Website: crate-barrel
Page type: billing-address
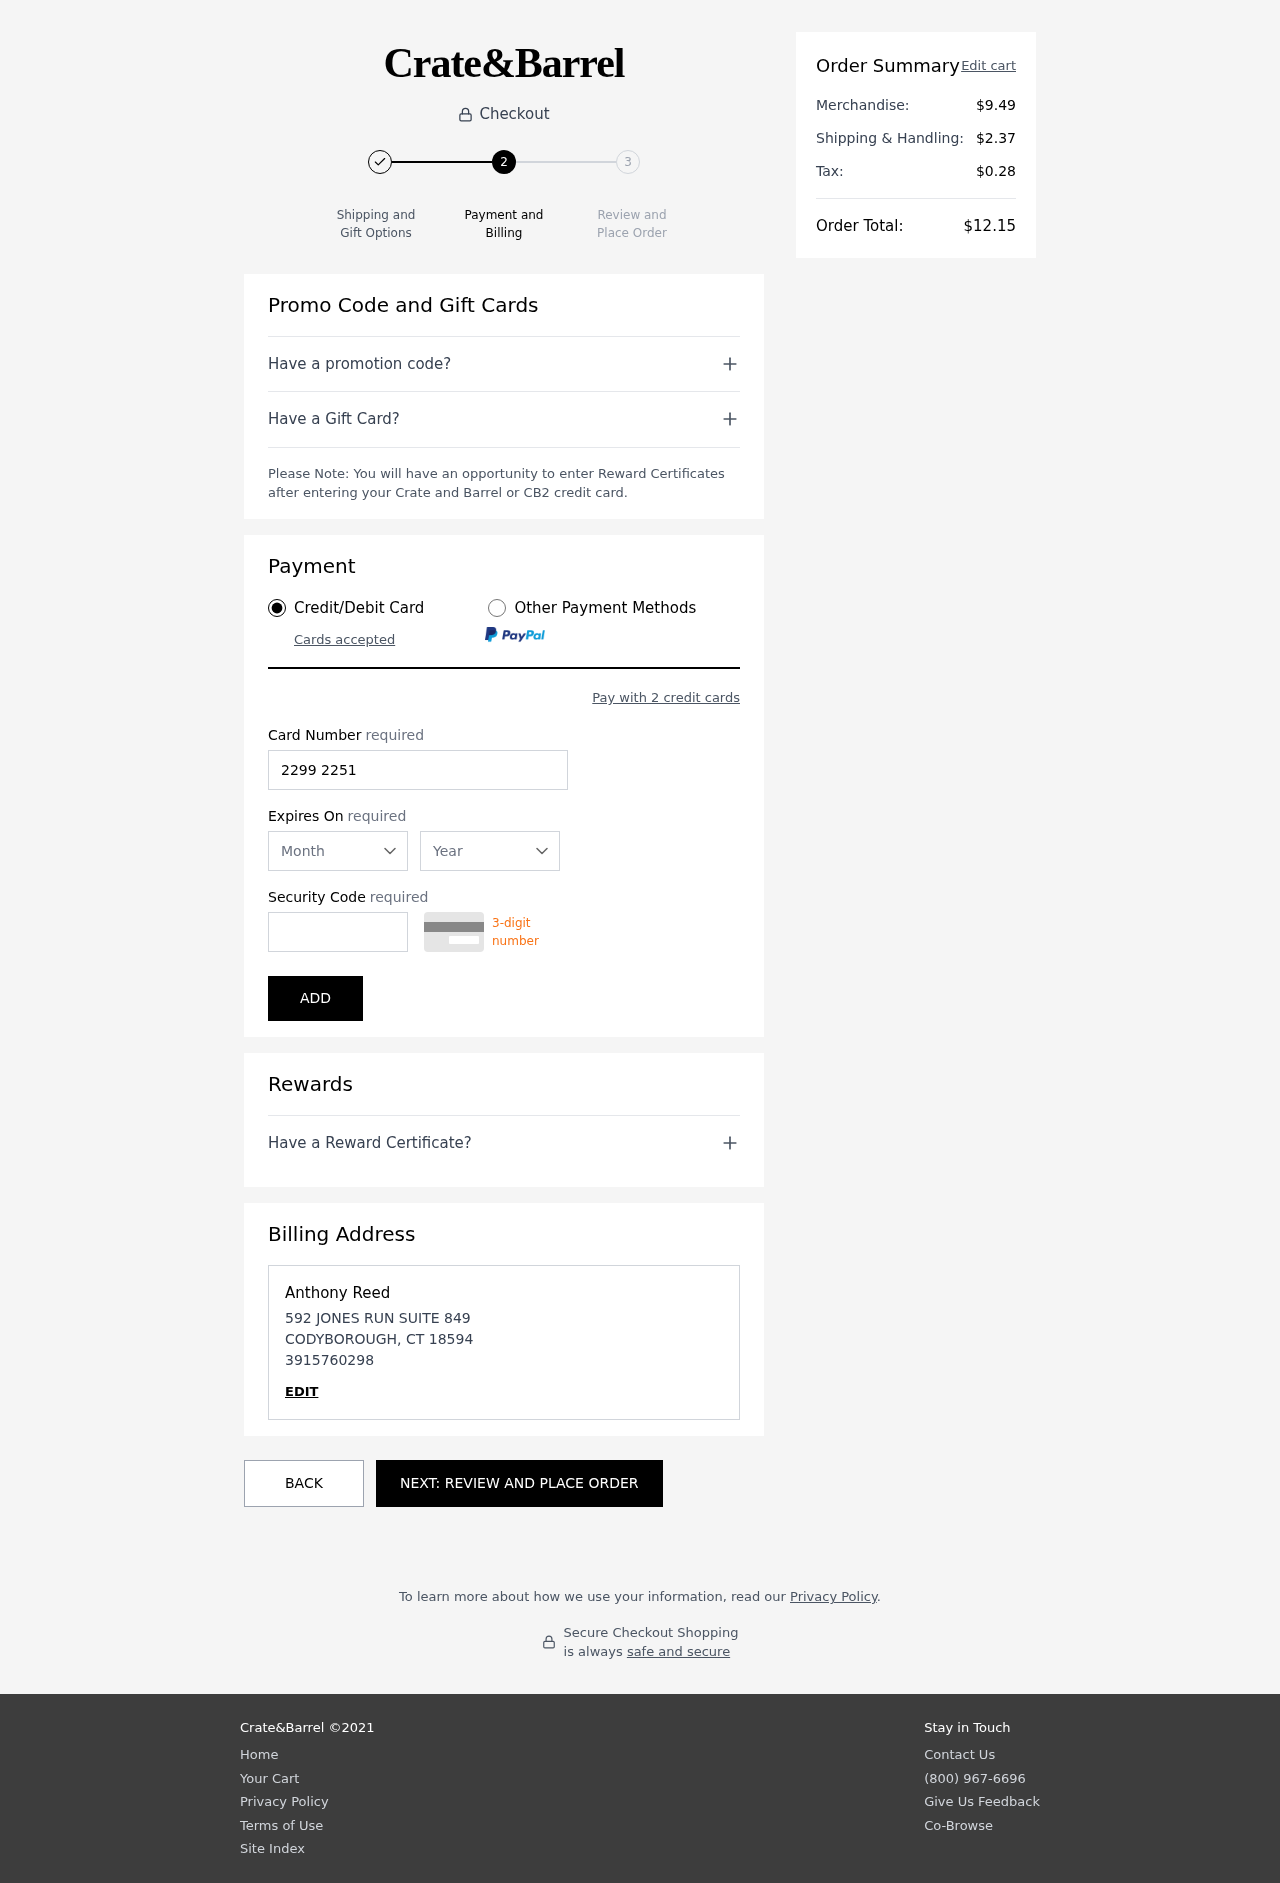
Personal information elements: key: PII_CARD_CVV
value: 270
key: PII_CARD_EXPIRY_MONTH
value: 04
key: PII_CARD_EXPIRY_YEAR
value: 26
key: PII_CARD_NUMBER
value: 2299 2251 1165 8950
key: PII_CITY
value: CODYBOROUGH
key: PII_FULLNAME
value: Anthony Reed
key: PII_PHONE
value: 3915760298
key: PII_POSTCODE
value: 18594
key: PII_STATE_ABBR
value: CT
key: PII_STREET
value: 592 JONES RUN SUITE 849
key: PII_FIRSTNAME
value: Anthony
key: PII_LASTNAME
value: Reed
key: PII_PHONE_LINE
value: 0298
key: PII_PHONE_SUFFIX
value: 0298
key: PII_POSTCODE_FULL
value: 18594
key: PII_PHONE2
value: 3915760298
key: PII_PHONE3
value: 3915760298
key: PII_FULLNAME2
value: Anthony Reed
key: PII_FULLNAME3
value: Anthony Reed
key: PII_FIRSTNAME2
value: Anthony
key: PII_FIRSTNAME3
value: Anthony
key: PII_LASTNAME2
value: Reed
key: PII_LASTNAME3
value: Reed
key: PII_FIRSTNAME_DERIVED
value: Anthony
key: PII_LASTNAME_DERIVED
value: Reed
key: PII_PHONE_NUMERIC
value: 3915760298
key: PII_POSTCODE_NUMERIC
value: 18594
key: PII_PHONE2_NUMERIC
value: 3915760298
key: PII_PHONE3_NUMERIC
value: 3915760298
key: PII_FULLNAME_DERIVED
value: Anthony Reed
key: PII_NAME_FULL_DERIVED
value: Anthony Reed
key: PII_PHONE_DIGITS
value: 3915760298
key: PII_PHONE_LAST4
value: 0298
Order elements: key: ORDER_SUBTOTAL
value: $9.49
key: ORDER_SHIPPING_COST
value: $2.37
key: ORDER_TAX
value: $0.28
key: ORDER_TOTAL
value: $12.15